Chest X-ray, PA view. Patient: 66 years old, sex F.
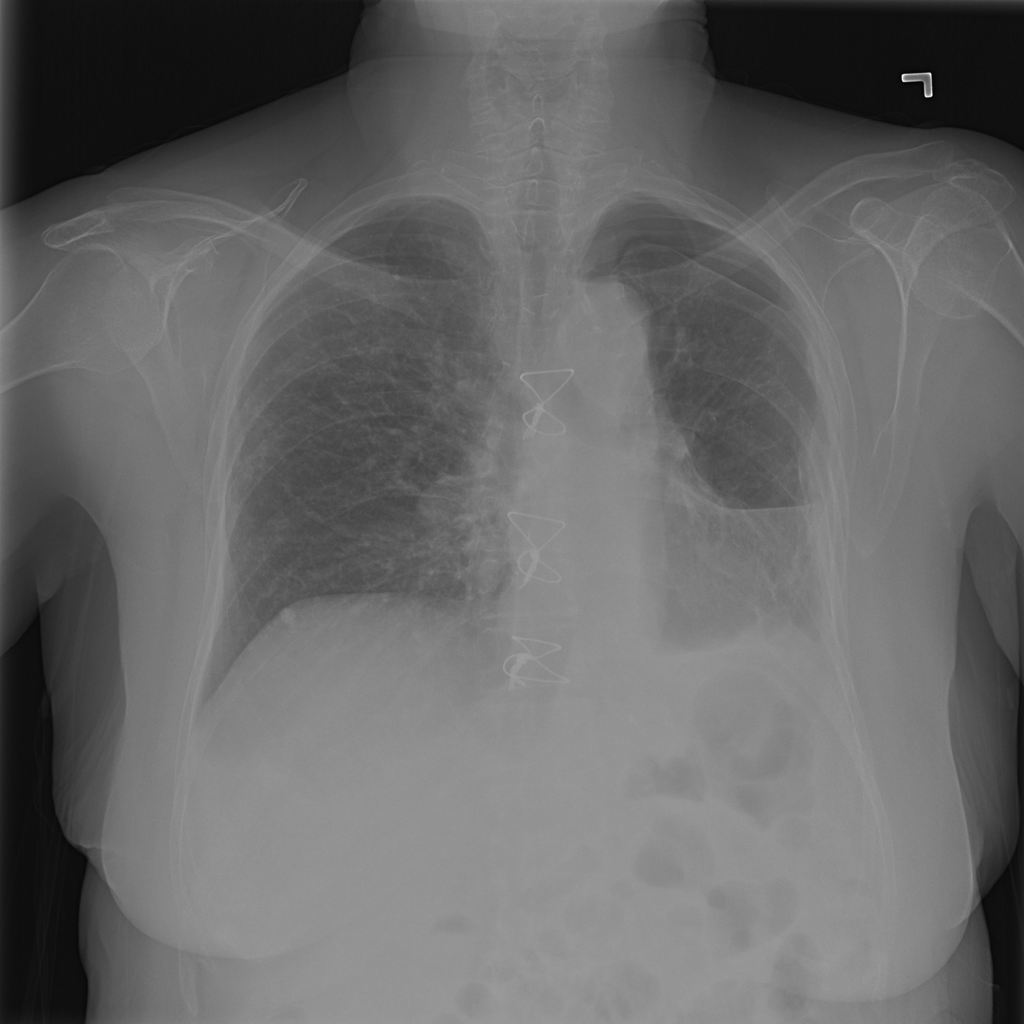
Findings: Fibrosis, Infiltration, Pleural_Thickening